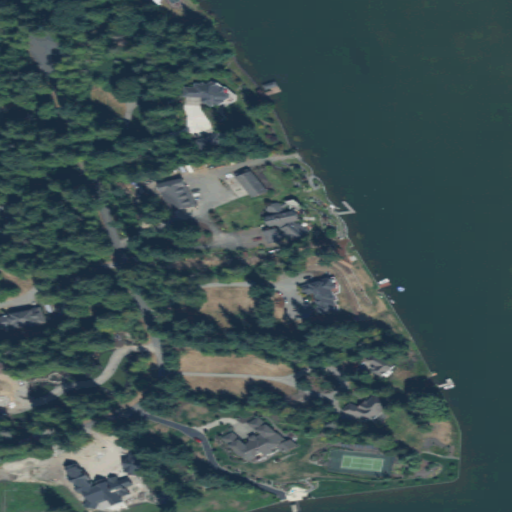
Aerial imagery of island in Washington named Interlake Island containing open water, low intensity development, mixed forest, open development, evergreen forest, medium intensity development, shrub, grassland, barren land, high intensity development, and pasture